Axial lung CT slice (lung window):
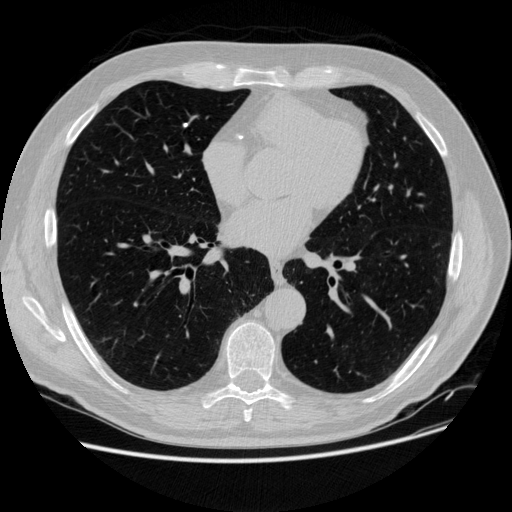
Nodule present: no